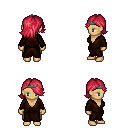
a pixel art fantasy rpg character, female body template, human, tanned skin, brown robe, teal pants, ruby red swoop hairstyle, iron tiara, four views (front, back, left, right), 2x2 character sprite sheet, small pixel art, hard edges, no anti-aliasing